Question: I don't like to use Excel to produce my plots so I want to use R instead and 'ggplot2' if possible.
This is my dataset and probably it is not in the right format for doing what I want to do:
'''
C>A C>G C>T T>A T>C T>G
ACA 0.049915398 0.008460237 0.018612521 0.015228426 0.036379019 0.005922166
ACC 0.015228426 0.003384095 0.010152284 0.005922166 0.005076142 0
ACG 0.014382403 0.005076142 0.010998308 0.007614213 0.013536379 0.001692047
ACT 0.031302876 0.007614213 0.<PHONE> 0.010998308 0.013536379 0.002538071
CCA 0.021150592 0.005076142 0.011844332 0.007614213 0.011844332 0.001692047
CCC 0.027072758 0.002538071 0.009306261 0.005076142 0.004230118 0
CCG 0.014382403 0.001692047 0.009306261 0.005076142 0.008460237 0.000846024
CCT <PHONE> 0.<PHONE> 0.016920474 0.<PHONE> 0.008460237 0.000846024
GCA 0.011844332 0.003384095 0.015228426 0.003384095 0.013536379 0.002538071
GCC 0.008460237 0.004230118 0.010152284 0.007614213 0.011844332 0.003384095
GCG 0.002538071 0.004230118 0.010998308 0.009306261 0.010998308 0.003384095
GCT 0.012690355 0.005076142 0.010998308 0.003384095 0.005076142 0.000846024
TCA 0.030456853 0.011844332 0.013536379 0.011844332 0.017766497 0.001692047
TCC 0.026226734 0.<PHONE> 0.017766497 0.002538071 0.004230118 0.002538071
TCG 0.011844332 0.000846024 0.009306261 0.003384095 0.011844332 0.000846024
TCT 0.<PHONE> 0.016920474 0.020304569 0.008460237 0.019458545 0.<PHONE>
'''
From this dataset I would like to produce something like this:

Can you help me? Everything I produce is far from what I want.
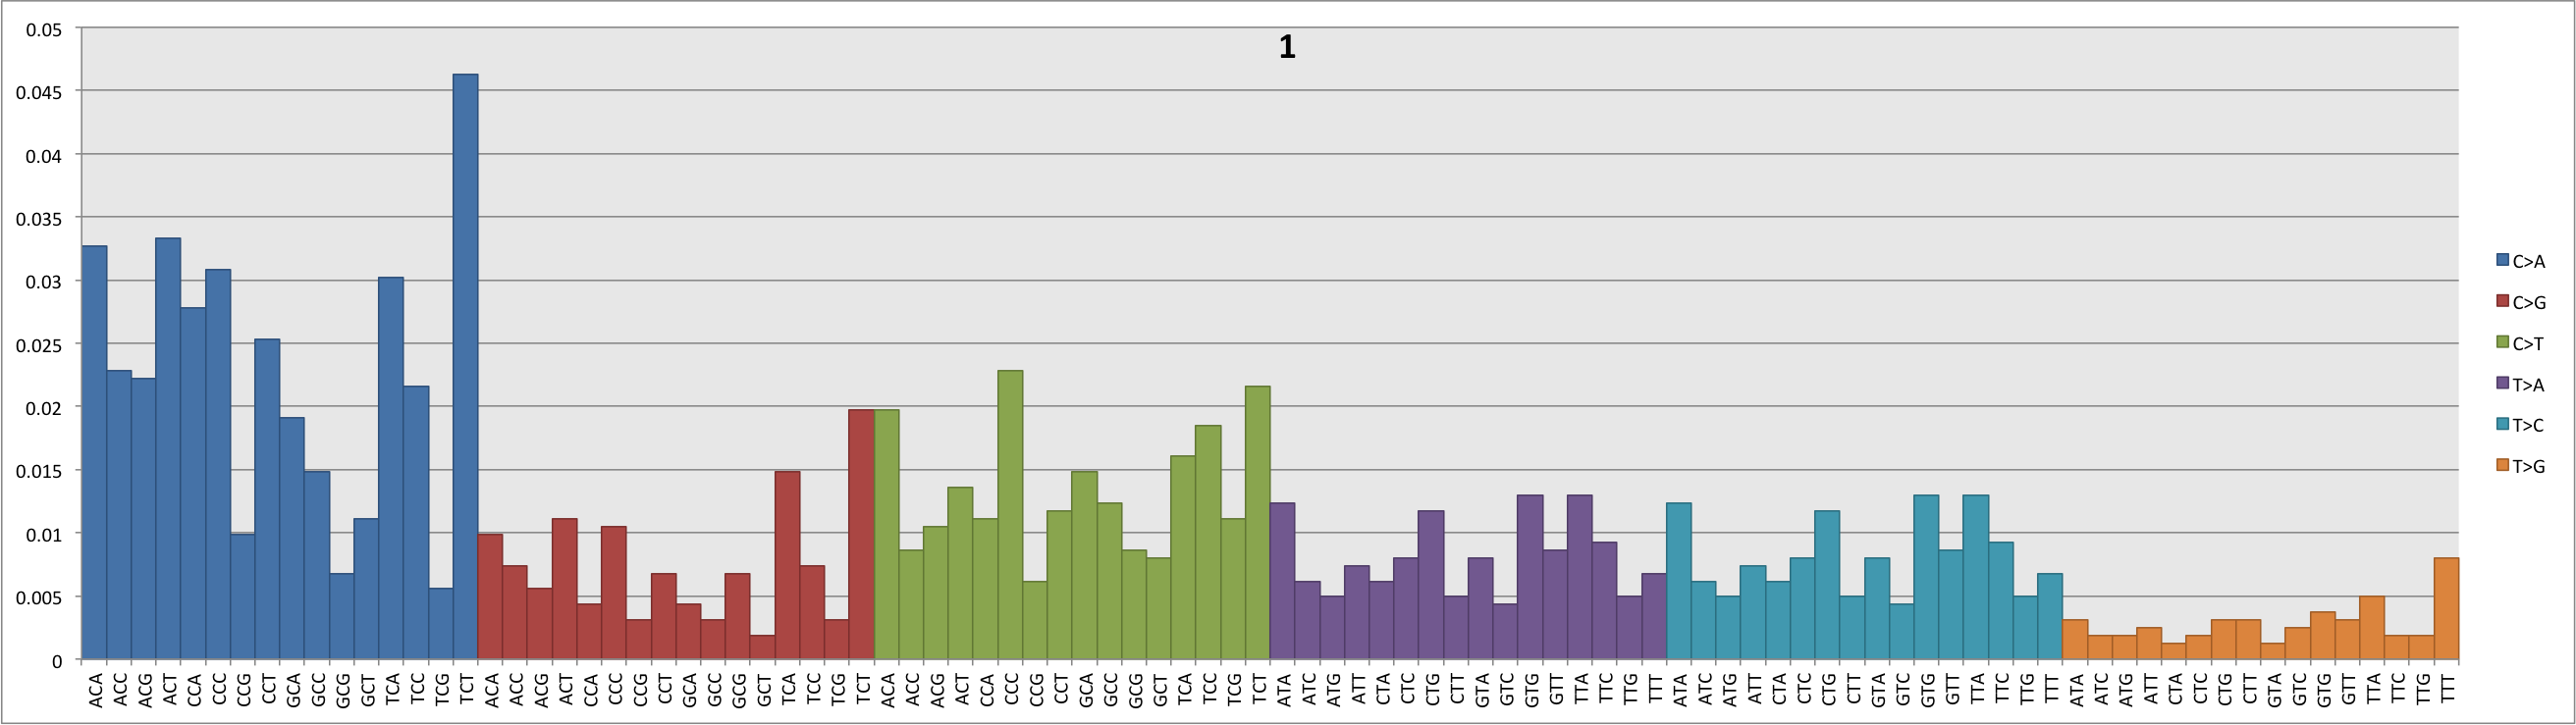
Answer: You are certainly looking for this result - I use 'tidyr' or 'reshape2' library to shape the data first:
'''
library(reshape2)
df1 = melt(df, id.vars='Gene', variable.name='Class', value.name='Value')
#df1 = gather(df, Class, Value, -Gene) using tidyr
df1 = transform(df1, x=1:nrow(df1))
ggplot(df1, aes(x=x, y=Value, fill=Class)) +
geom_bar(stat="identity") +
scale_x_discrete(labels=df1$Gene) +
theme(axis.text.x = element_text(angle = 90, hjust = 1))
'''

'''
df = structure(list(Gene = c("ACA", "ACC", "ACG", "ACT", "CCA", "CCC",
"CCG", "CCT", "GCA", "GCC", "GCG", "GCT", "TCA", "TCC", "TCG",
"TCT"), C.A = c(0.049915398, 0.015228426, 0.014382403, 0.031302876,
0.021150592, 0.027072758, 0.014382403, <PHONE>, 0.011844332,
0.008460237, 0.002538071, 0.012690355, 0.030456853, 0.026226734,
0.011844332, 0.<PHONE>), C.G = c(0.008460237, 0.003384095, 0.005076142,
0.007614213, 0.005076142, 0.002538071, 0.001692047, 0.<PHONE>,
0.003384095, 0.004230118, 0.004230118, 0.005076142, 0.011844332,
0.<PHONE>, 0.000846024, 0.016920474), C.T = c(0.018612521, 0.010152284,
0.010998308, 0.<PHONE>, 0.011844332, 0.009306261, 0.009306261,
0.016920474, 0.015228426, 0.010152284, 0.010998308, 0.010998308,
0.013536379, 0.017766497, 0.009306261, 0.020304569), T.A = c(0.015228426,
0.005922166, 0.007614213, 0.010998308, 0.007614213, 0.005076142,
0.005076142, 0.<PHONE>, 0.003384095, 0.007614213, 0.009306261,
0.003384095, 0.011844332, 0.002538071, 0.003384095, 0.008460237
), T.C = c(0.036379019, 0.005076142, 0.013536379, 0.013536379,
0.011844332, 0.004230118, 0.008460237, 0.008460237, 0.013536379,
0.011844332, 0.010998308, 0.005076142, 0.017766497, 0.004230118,
0.011844332, 0.019458545), T.G = c(0.005922166, 0, 0.001692047,
0.002538071, 0.001692047, 0, 0.000846024, 0.000846024, 0.002538071,
0.003384095, 0.003384095, 0.000846024, 0.001692047, 0.002538071,
0.000846024, 0.<PHONE>)), .Names = c("Gene", "C.A", "C.G", "C.T",
"T.A", "T.C", "T.G"), class = "data.frame", row.names = c(NA,
-16L))
'''